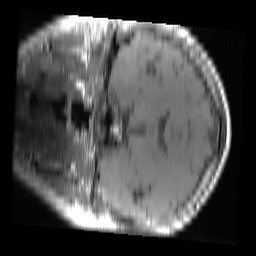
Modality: T1w
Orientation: coronal
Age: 13
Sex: male
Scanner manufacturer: ge
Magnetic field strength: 1.5 T
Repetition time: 0.689 s
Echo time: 0.01134 s